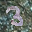
Label: 3